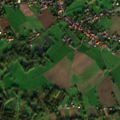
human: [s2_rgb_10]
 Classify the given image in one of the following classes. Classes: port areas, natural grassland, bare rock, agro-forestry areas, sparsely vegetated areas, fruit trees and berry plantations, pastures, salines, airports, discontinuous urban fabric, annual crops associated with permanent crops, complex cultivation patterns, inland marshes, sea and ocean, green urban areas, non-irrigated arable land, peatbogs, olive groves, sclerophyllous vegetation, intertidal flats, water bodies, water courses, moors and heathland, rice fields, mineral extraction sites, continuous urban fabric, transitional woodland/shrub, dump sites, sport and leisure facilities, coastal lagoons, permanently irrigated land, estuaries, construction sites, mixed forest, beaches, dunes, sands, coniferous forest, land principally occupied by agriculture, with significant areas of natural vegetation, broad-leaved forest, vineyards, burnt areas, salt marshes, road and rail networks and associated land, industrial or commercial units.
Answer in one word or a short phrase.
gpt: discontinuous urban fabric, complex cultivation patterns, land principally occupied by agriculture, with significant areas of natural vegetation